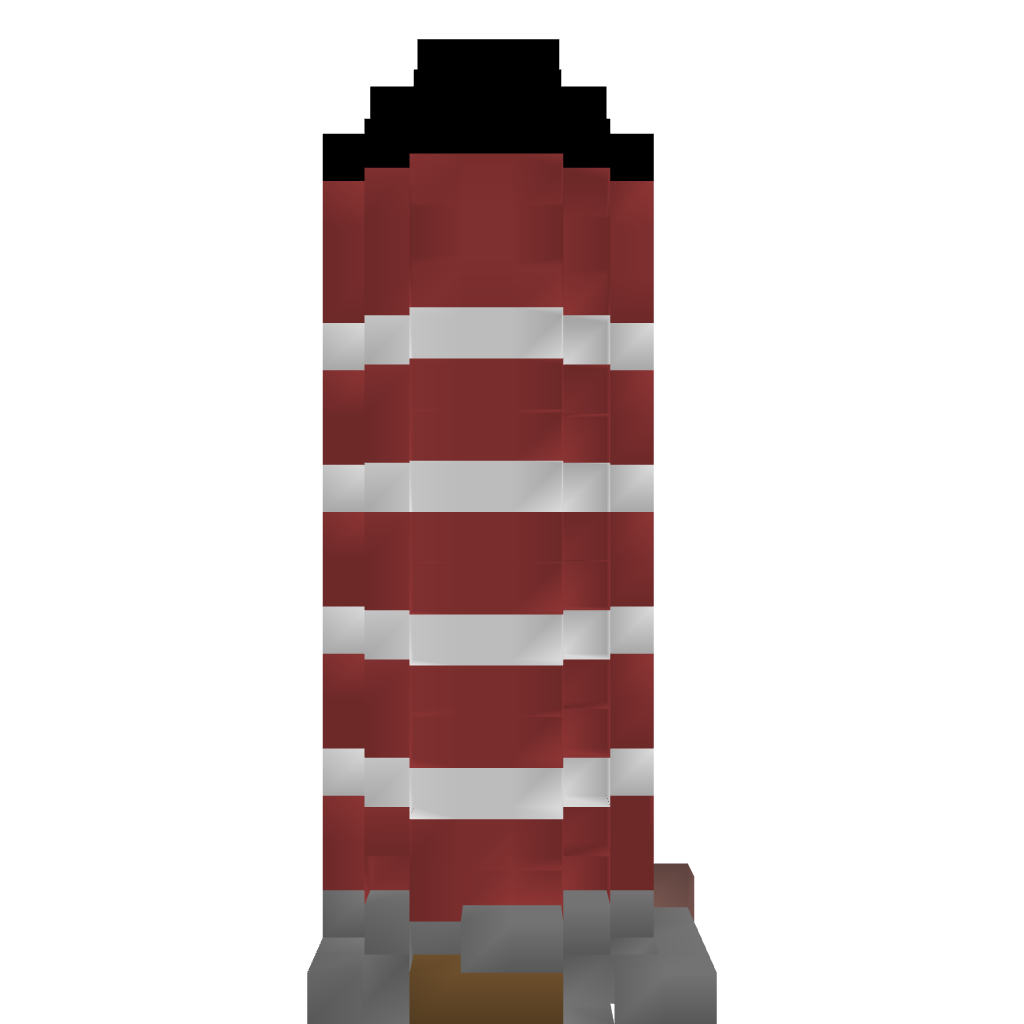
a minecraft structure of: Storage Silo bad low quality